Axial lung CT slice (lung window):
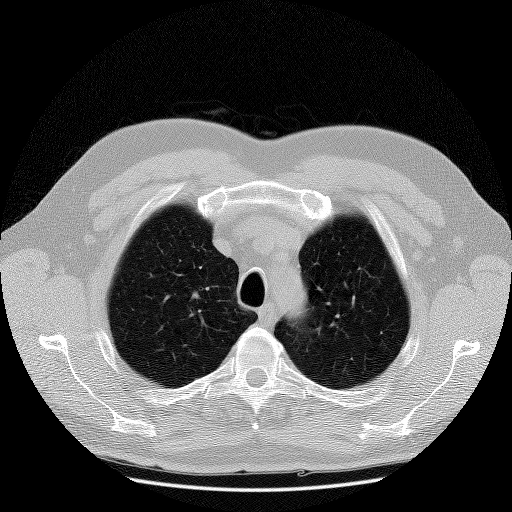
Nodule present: no